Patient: sex F, age 59
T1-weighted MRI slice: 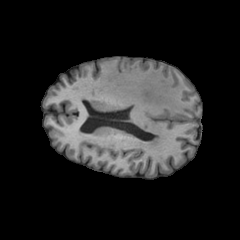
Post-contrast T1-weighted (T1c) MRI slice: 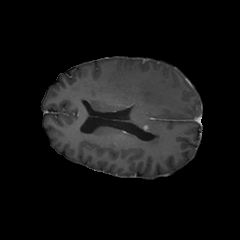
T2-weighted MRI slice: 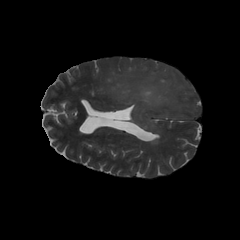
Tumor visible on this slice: yes
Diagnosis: Glioblastoma, IDH-wildtype
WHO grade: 4